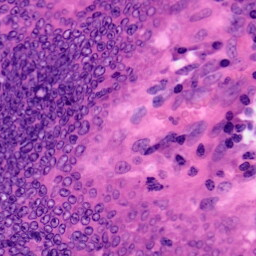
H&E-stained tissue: Colon